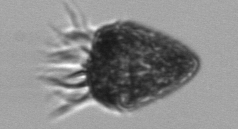
Label: Ciliophora